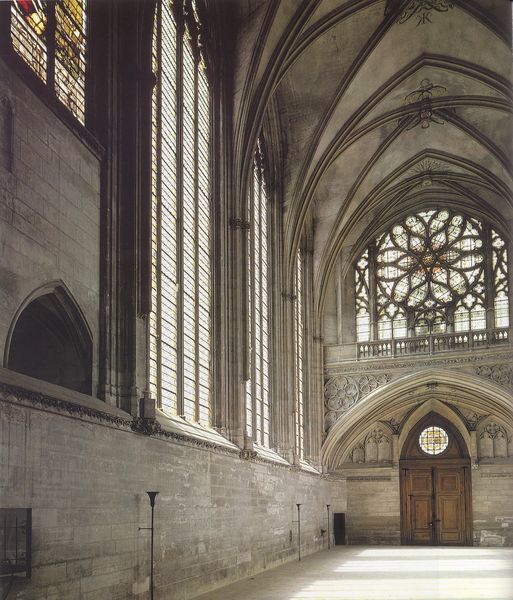
Titel: Château de Vincennes (Kapelle)
Standort: Paris
Institution: Château de Vincennes
Schlagwörter: schatten, weiß, braun, fenster, frankreich, glas, grau, hell, holz, licht, paris, raum, tür, gebäude, rose, ornament, wand, architektur, sockel, stein, innenraum, brüstung, kirche, sonne, boden, innen, gotik, kreis, rund, relief, schiff, bilder, bogen, fassade, leer, sonnenlicht, mauer, kahl, türe, empore, pilaster, saal, figuren, joche, kuppel, ornamente, flügeltür, leuchter, geländer, granit, hoch, tor, galerie, halle, foto, fotografie, photographie, eingang, arkade, gewölbe, kuppeln, dom, beton, rippen, groß, schlicht, bleiglas, kathedrale, langhaus, kapitell, photo, portal, schlussstein, kerzenständer, kerzenhalter, kreuzrippen, kreuzrippengewölbe, gruft, archivolten, bündelpfeiler, dienst, dienste, glasfenster, glasmalerei, gotisch, rippengewölbe, rosette, spitzbogen, spitzbögen, mittelalter, kirchenraum, religiös, romanik, kapelle, tur, gothik, reliefs, lanzettfenster, sakralbau, masswerk, bauwerk, holztür, occulus, sockelgeschoss, fensterrose, protal, riesig, rossette, kirchenfenster, masswerkfenster, spätgotik, maswerk, sterngewölbe, lanzette, gurtbögen, rosettenfenster, buntglasfenster, stichkappen, scheidbogen, portral, schlussteine, schildbogen, wandleuchter, ile de france, eingaang, lehr, doppellanzette, chapelle, spitzbägen, chateau de vincennes, gothique flamboyant, kerzenstnder, rayonnant stil, style flamboyant, style rayonnant, schöne glasfenster, schwere tür, alte kirche, belndmaßwerk